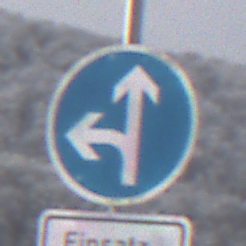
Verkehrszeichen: VorgeschriebeneFahrtrichtungGeradeausOderLinks
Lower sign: BesondereFahrzeugeUndTransportgueter3
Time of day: MorningAfternoon
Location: Outdoor (Nature)
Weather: PartlyCloudy
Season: Winter
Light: Natural